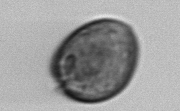
Label: Prorocentrum